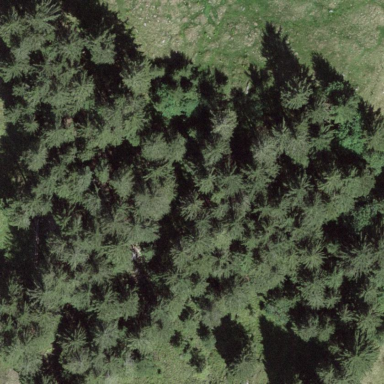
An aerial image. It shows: Forest area.